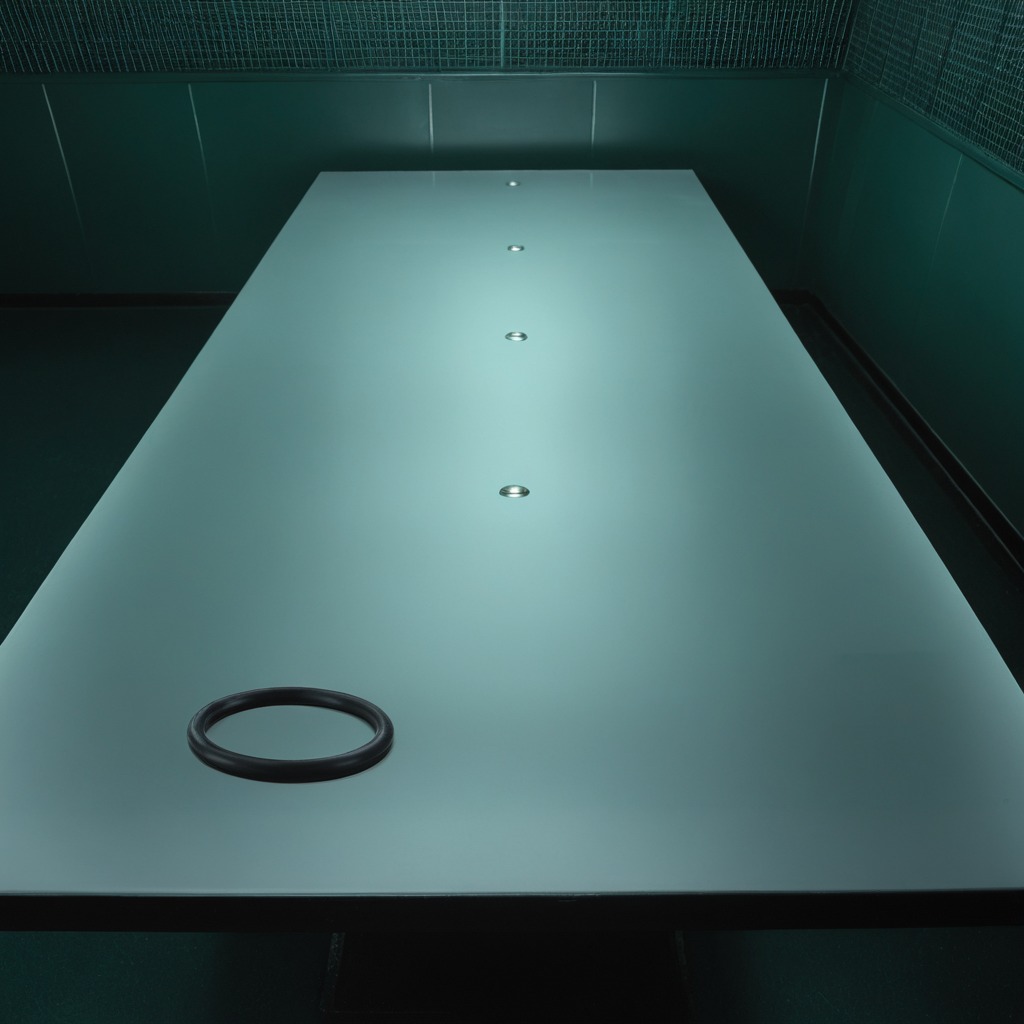
A rubber O-ring is lying on the clean empty table in a railway signal maintenance room.